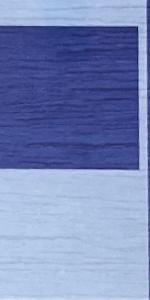
Label: Empty